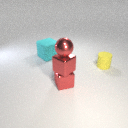
small red metal cube below small red metal cube